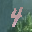
Label: 4